Question: '''
CREATE TABLE T( ID VARCHAR2(100), DUEDAY VARCHAR(400))
CREATE TABLE T1( ID VARCHAR2(100), DUEDAY VARCHAR(400))
INSERT INTO T VALUES ('500001', '13')
INSERT INTO T VALUES ('500002', '13')
INSERT INTO T VALUES ('500003', '13')
INSERT INTO T1 VALUES ('500001', '14')
SELECT T.* , 'T TABLE' FROM T
UNION ALL
SELECT T1.*, 'T1 TABLE' FROM T1
'''
As you can see, data is present in table T1 for id 500001. If dueday is 14 then it should not extract on 13 even if it is present in table T.

expected output:
500002 500003
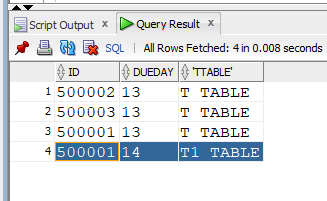
Answer: Try this one.
'''
SELECT T1.* FROM T1
WHERE T1.DUEDAY = 13
UNION ALL
SELECT T.* FROM T
LEFT JOIN T1 ON t1.ID = t.ID
WHERE T.DUEDAY = 13 AND T1.ID IS NULL
'''